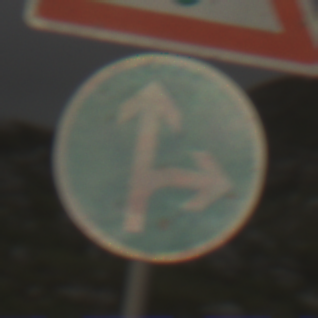
Verkehrszeichen: VorgeschriebeneFahrtrichtungGeradeausOderRechts
Zusatzzeichen oben: Lichtzeichenanlage
Umgebung: Outdoor, Nature
Tageszeit: Midday
Wetter: Overcast
Licht: Natural
Jahreszeit: NotSpecified
Kontrast: LowContrast